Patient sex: M
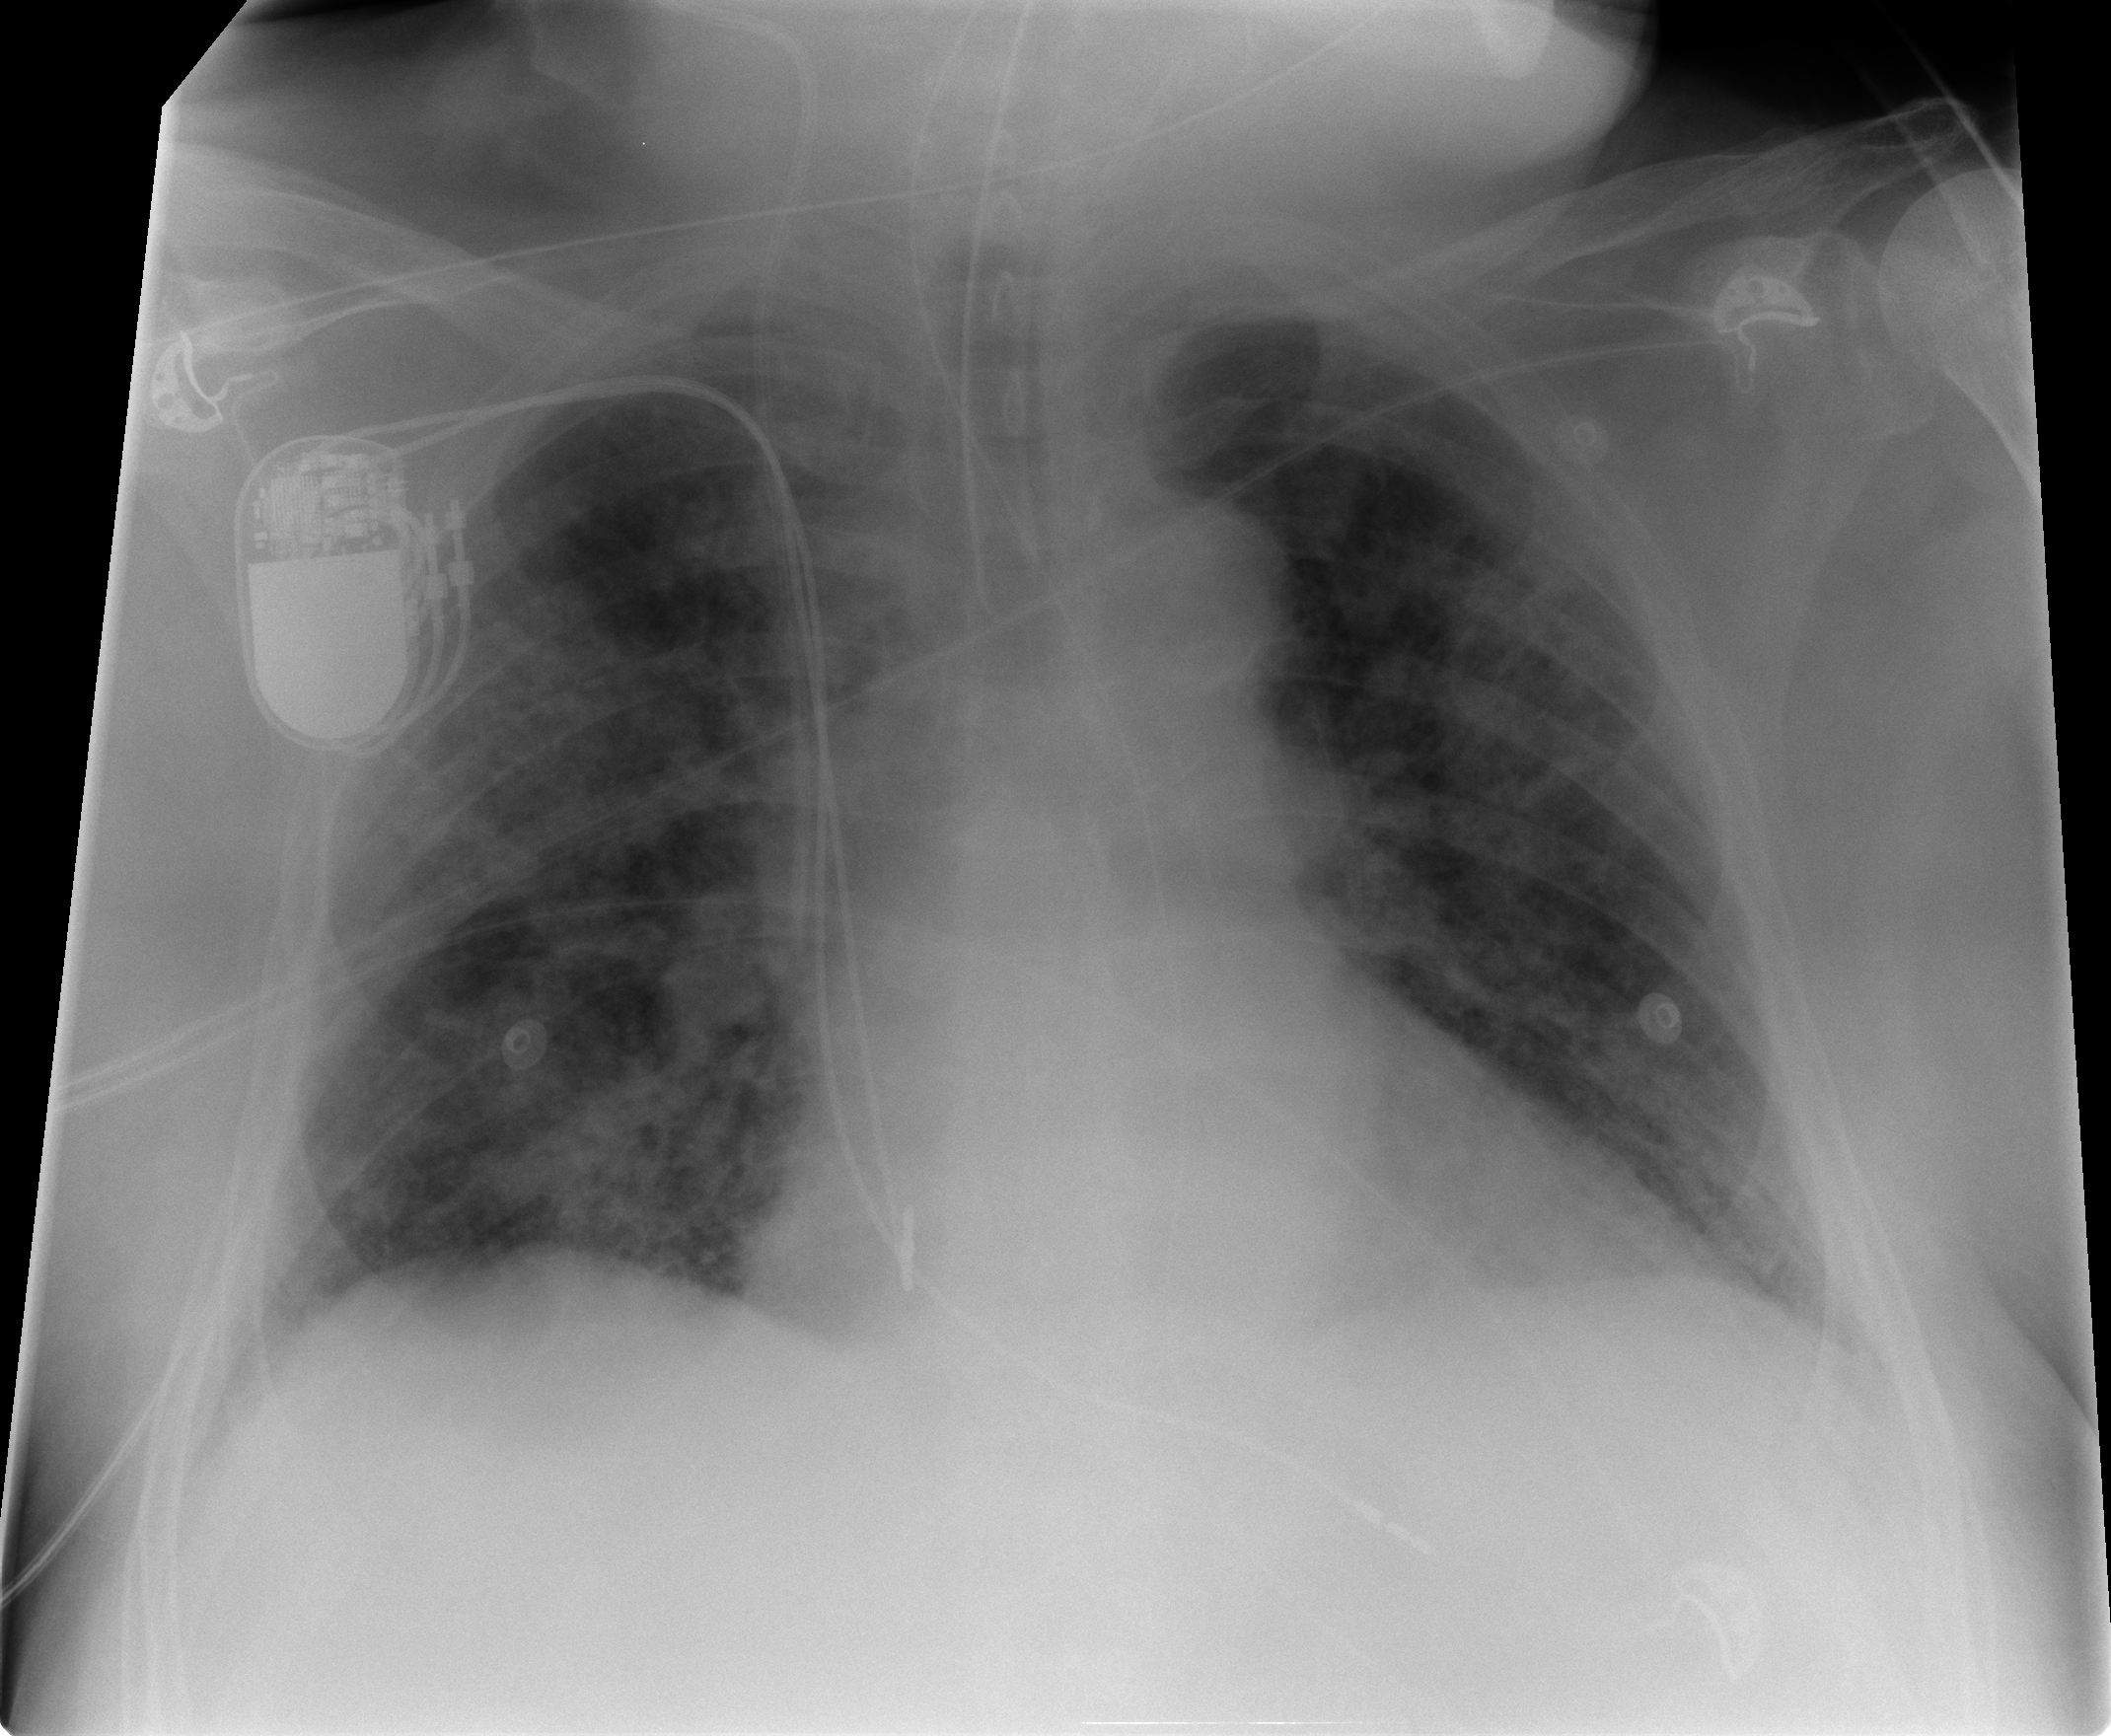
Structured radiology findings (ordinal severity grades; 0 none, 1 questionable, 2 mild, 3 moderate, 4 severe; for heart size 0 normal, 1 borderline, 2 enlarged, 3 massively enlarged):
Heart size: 2
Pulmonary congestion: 2
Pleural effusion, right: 0
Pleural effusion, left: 0
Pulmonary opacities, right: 3
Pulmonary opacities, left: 3
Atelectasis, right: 2
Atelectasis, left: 2